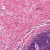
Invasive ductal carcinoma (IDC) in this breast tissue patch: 0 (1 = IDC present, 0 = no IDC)